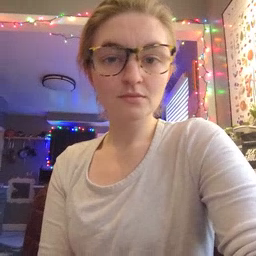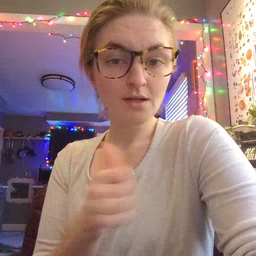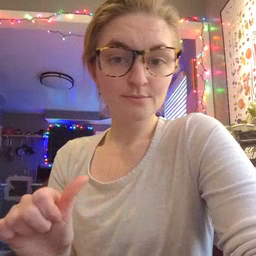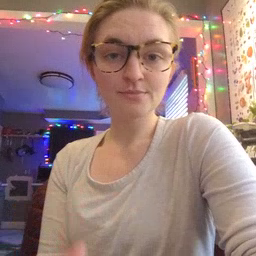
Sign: any